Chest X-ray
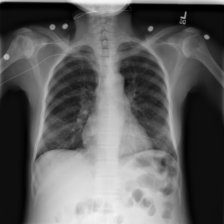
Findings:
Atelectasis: negative
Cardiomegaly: negative
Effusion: negative
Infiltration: negative
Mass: negative
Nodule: negative
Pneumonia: negative
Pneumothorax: negative
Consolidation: negative
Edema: negative
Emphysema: negative
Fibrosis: negative
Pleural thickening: negative
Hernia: negative